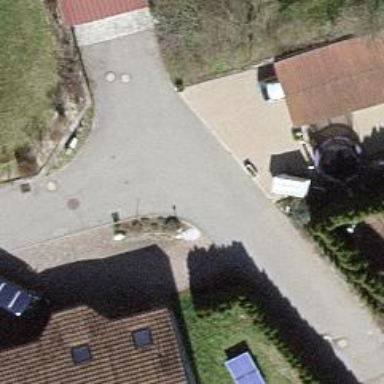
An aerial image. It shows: Residential road.